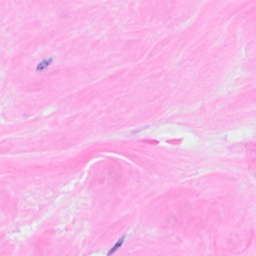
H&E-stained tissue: Breast